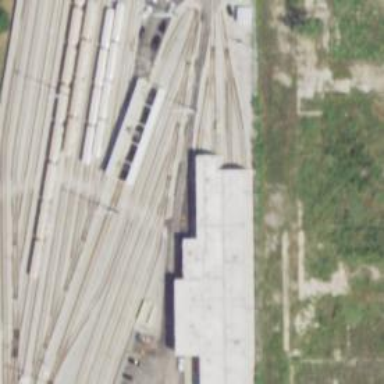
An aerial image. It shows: Railway service station.